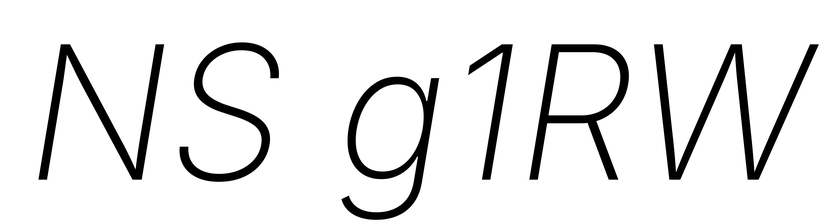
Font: Inter-Italic_ExtraLight_Italic